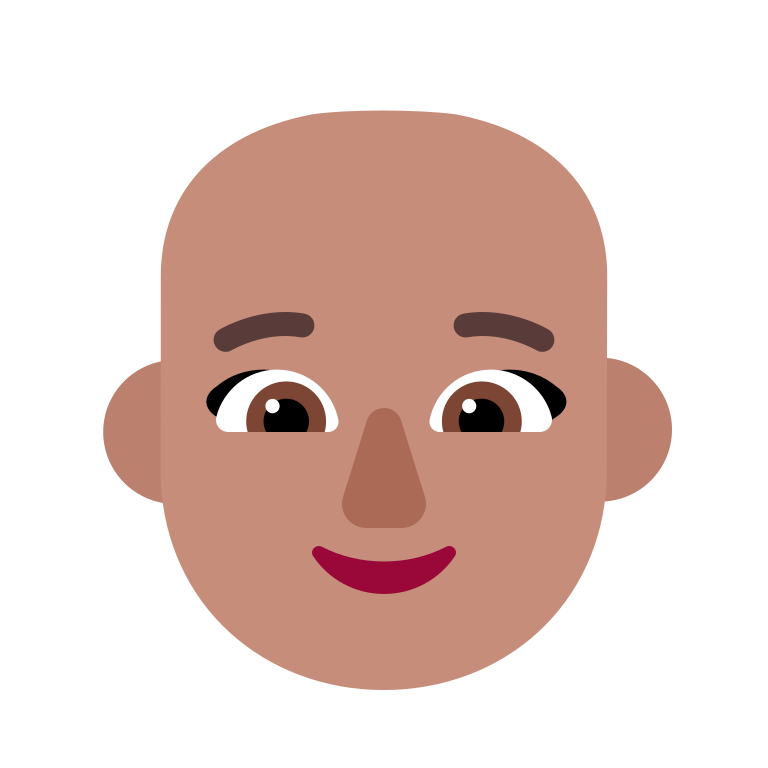
woman bald flat